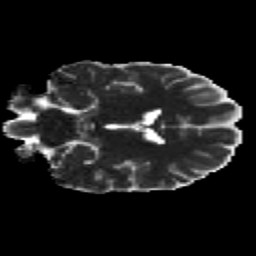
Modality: MD
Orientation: coronal
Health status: healthy
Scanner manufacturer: siemens
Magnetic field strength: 3 T
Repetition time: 12 s
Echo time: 0.092 s